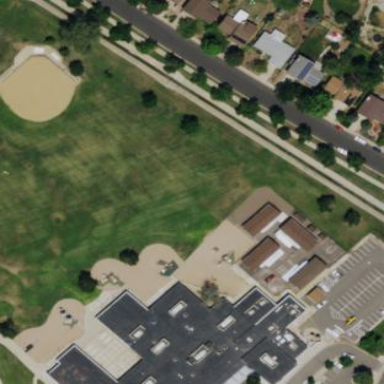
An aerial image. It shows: School.